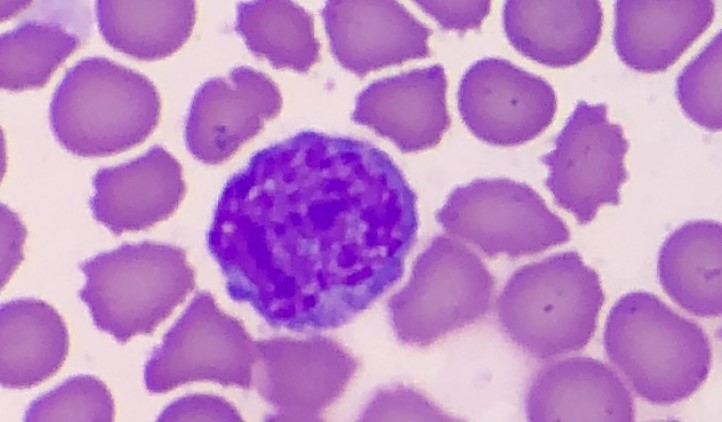
White blood cell type: Neutrophil